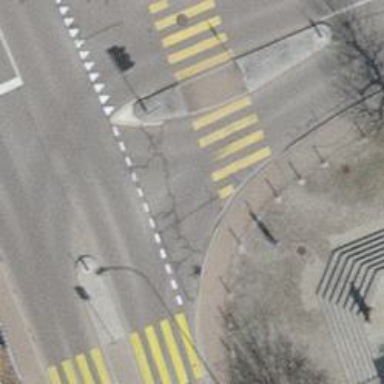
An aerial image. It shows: Kerb barrier.